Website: slack
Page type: newsletter-management
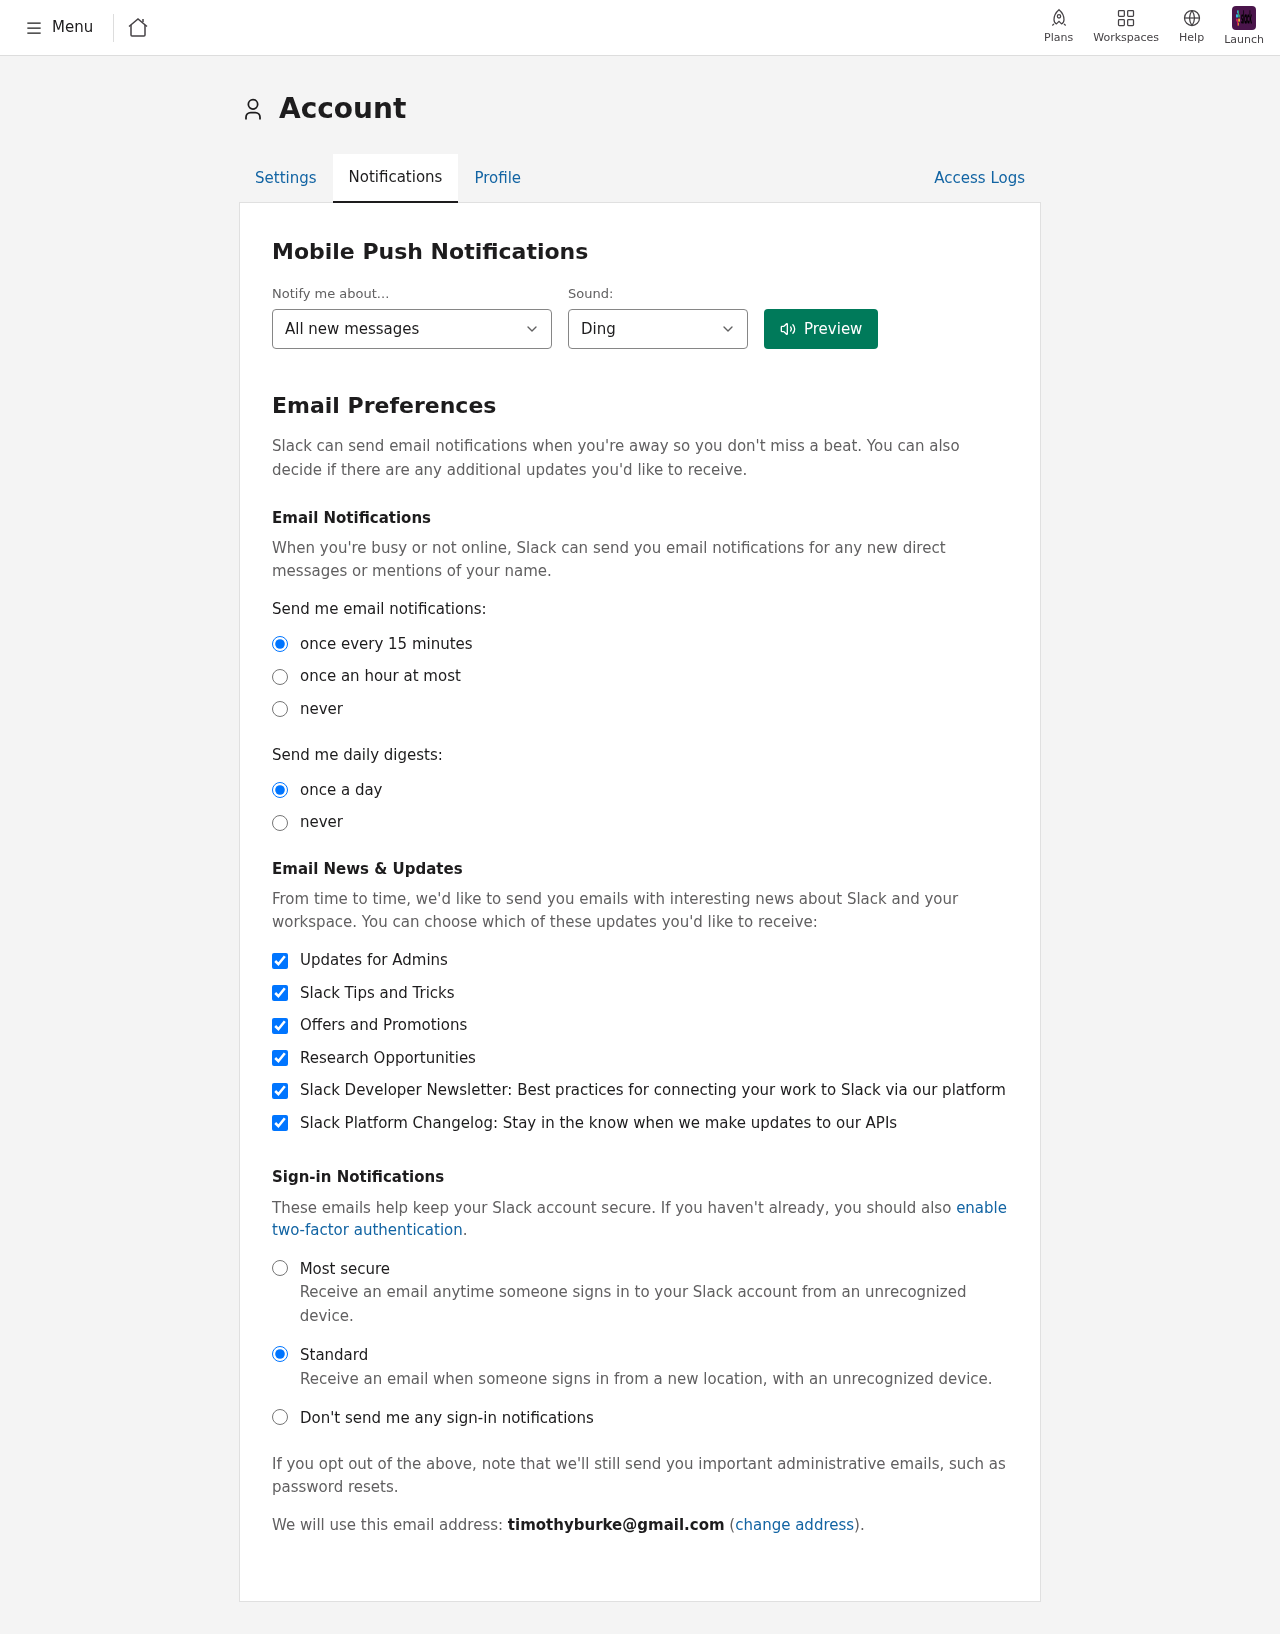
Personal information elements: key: PII_EMAIL
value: timothyburke@gmail.com